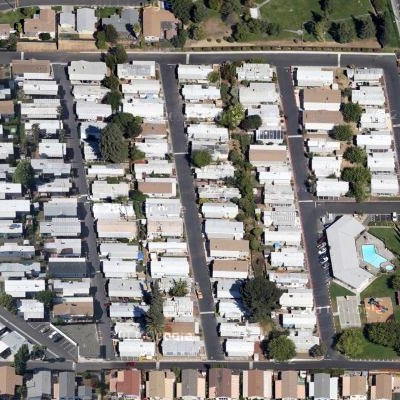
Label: Resident